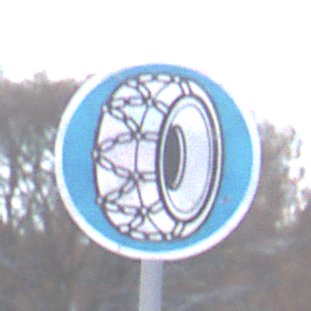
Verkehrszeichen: SchneekettenVorgeschrieben
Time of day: MorningAfternoon
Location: Outdoor (Nature)
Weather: PartlyCloudy
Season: Winter
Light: Natural